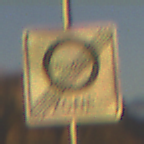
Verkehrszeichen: EndeUmweltzone
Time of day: SunriseSunset
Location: Outdoor (RoadRail)
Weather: PartlyCloudy
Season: NotSpecified
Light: Natural